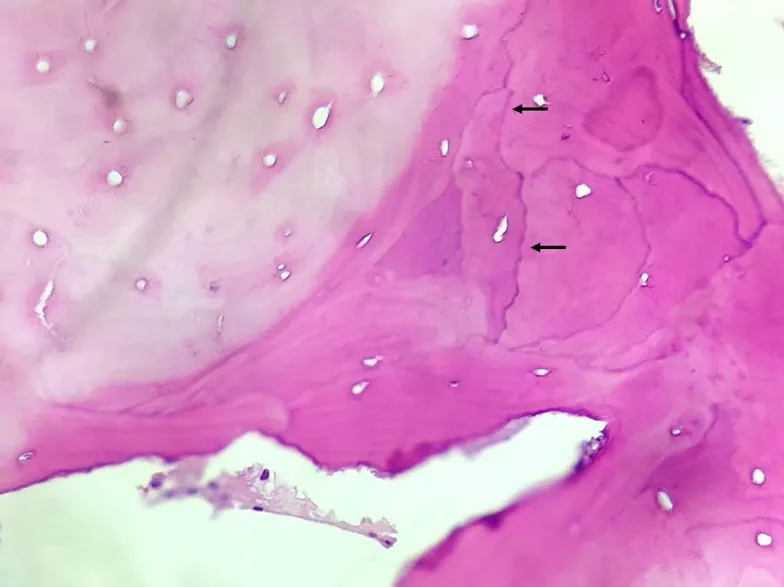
Bone tissue with signs of remodeling. HE stain, magnification 200x. . See cement lines (arrows).
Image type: pathology (h&e)